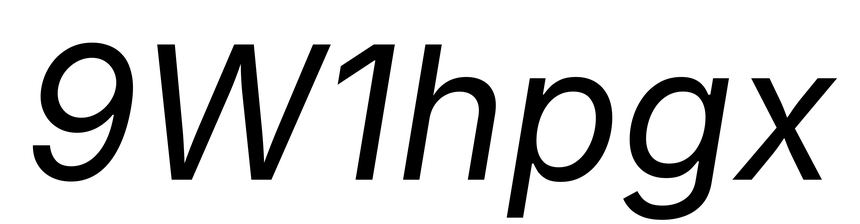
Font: Inter-Italic_Italic